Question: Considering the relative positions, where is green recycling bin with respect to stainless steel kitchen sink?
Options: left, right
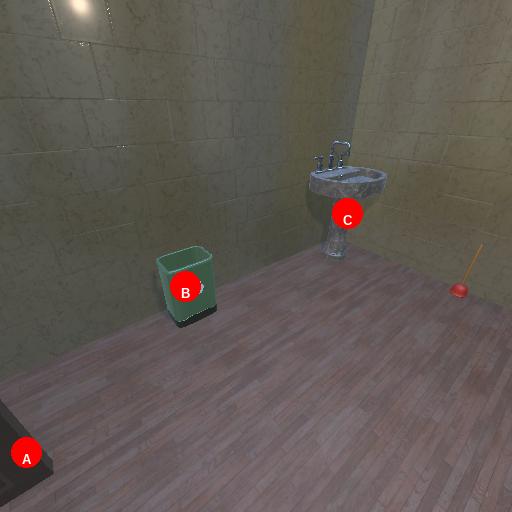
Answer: left